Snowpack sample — Buffalo Mountain, Silverthorne, Colorado, USA (2/22/26, 2:02 PM MST)
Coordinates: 39.622, -106.113
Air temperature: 33 °F
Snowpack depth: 63 cm
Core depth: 50 cm
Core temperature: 28.4 °F
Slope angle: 11°, slope face: 116°
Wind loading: low
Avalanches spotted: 0
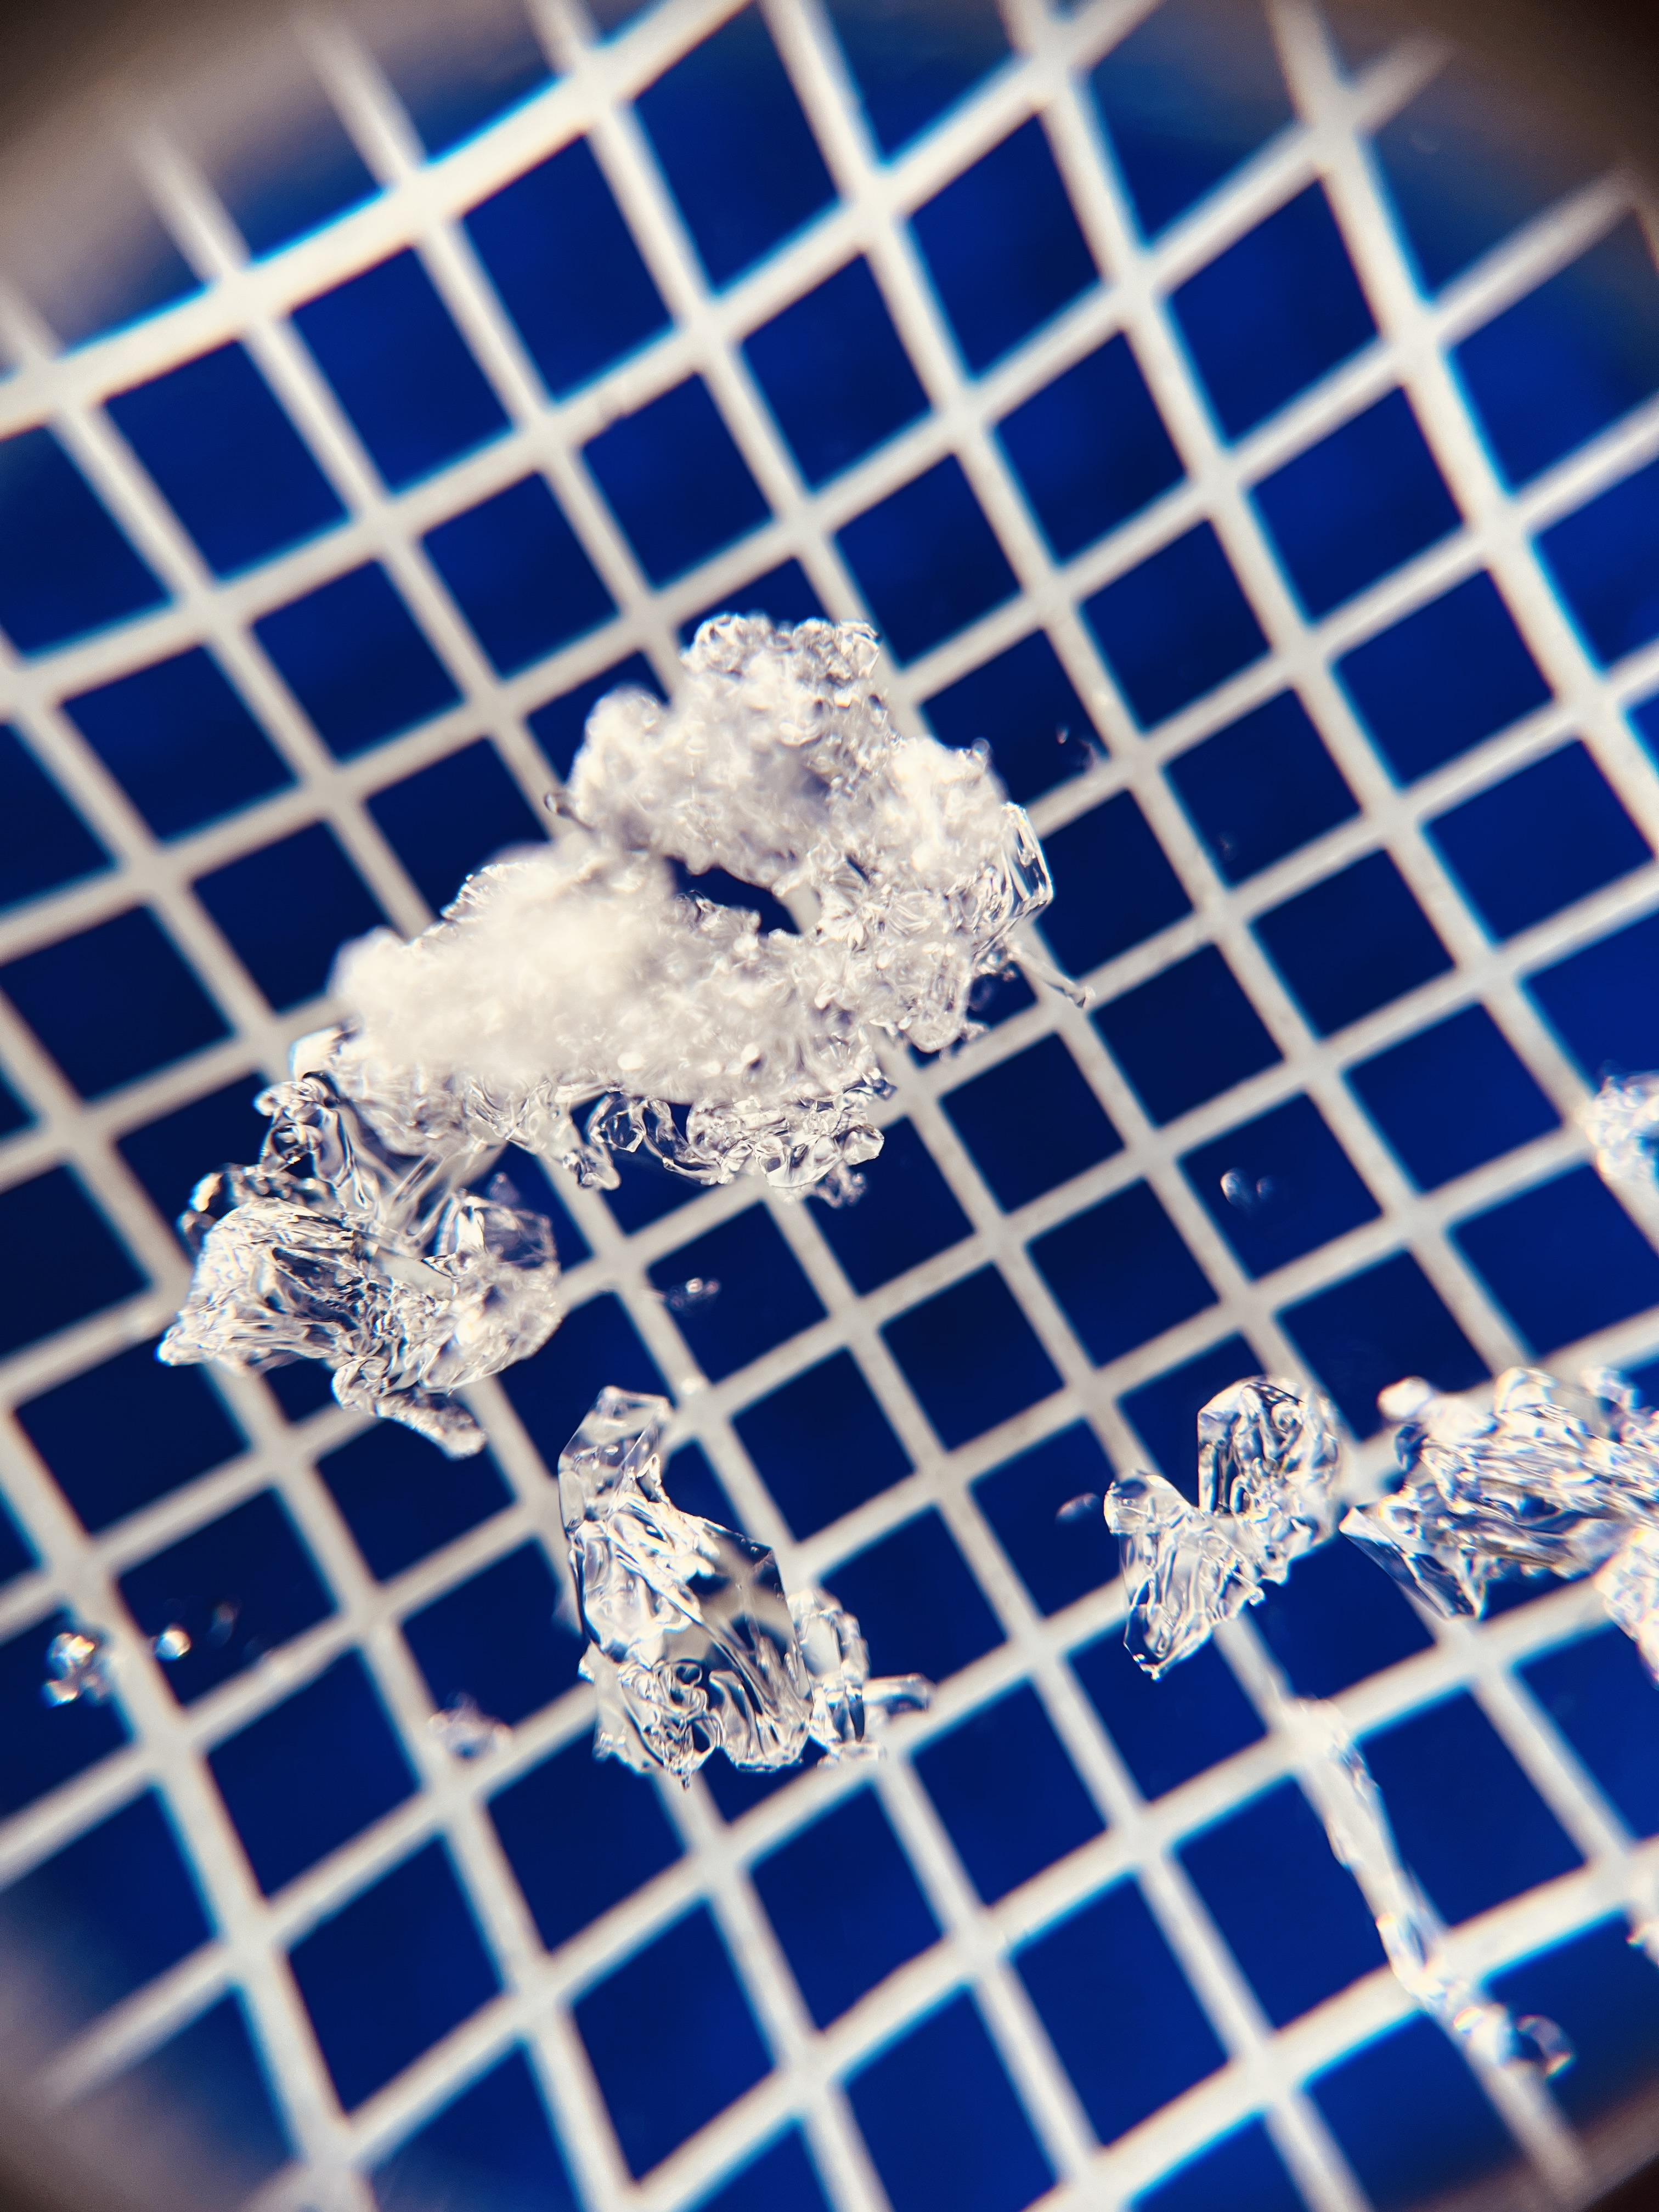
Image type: magnified_profile
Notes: In a firebreak similar to site 1, minimal wind loading with no spotted avalanches (not many faces in view though)